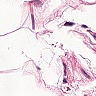
Metastatic tissue present: no